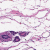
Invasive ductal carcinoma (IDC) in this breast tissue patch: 0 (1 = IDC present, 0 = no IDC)